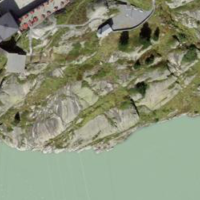
EUNIS habitat code: 31
Species observed at this site:
Cicerbita alpina
Campanula barbata
Anthus spinoletta